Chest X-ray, AP view. Patient: 67 years old, sex M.
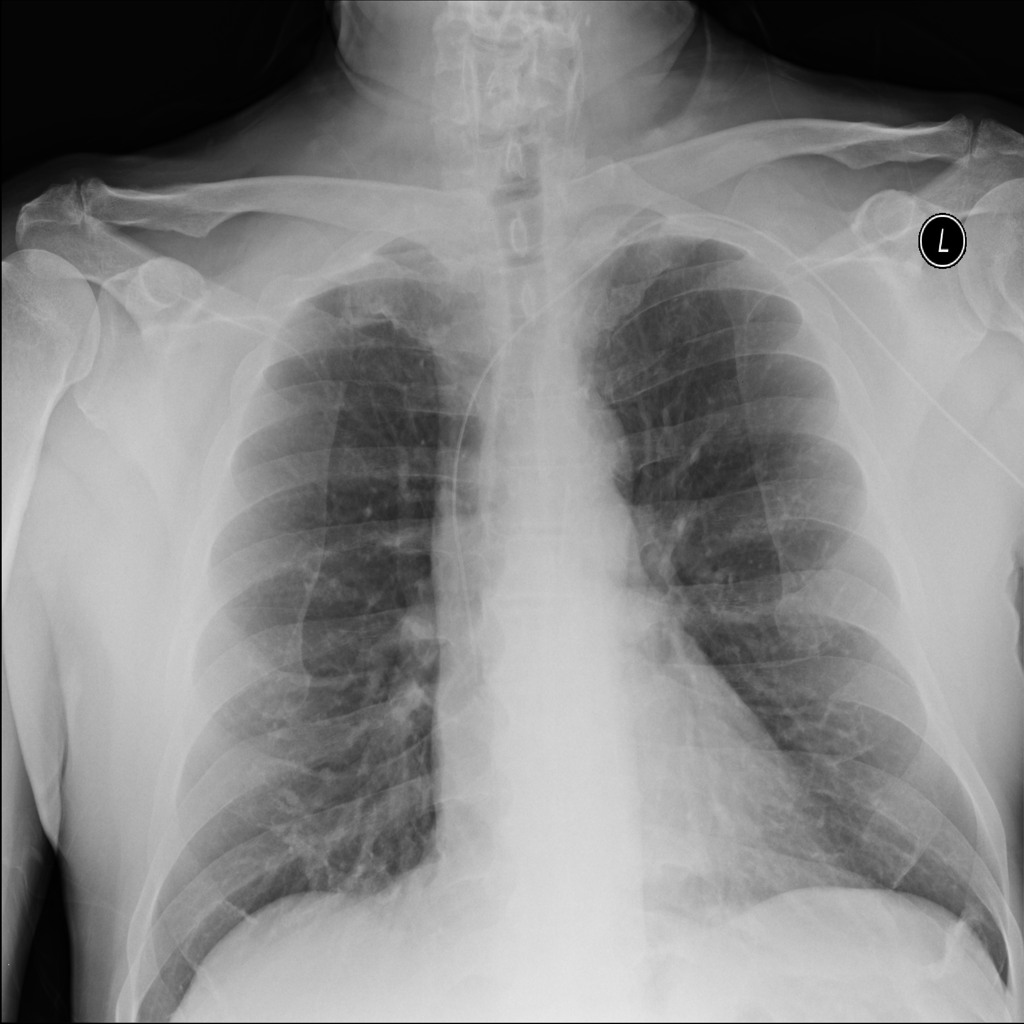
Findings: No Finding